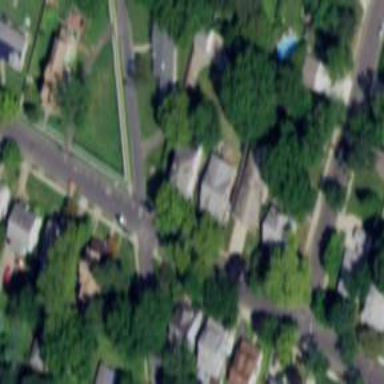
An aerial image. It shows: Residential road.